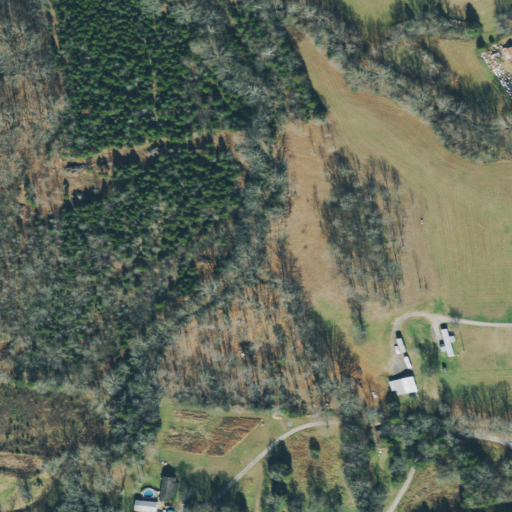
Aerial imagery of valley in Tennessee named Bennett Hollow containing mixed forest, deciduous forest, pasture, evergreen forest, shrub, and open development